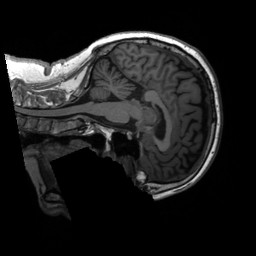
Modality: T1w
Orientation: sagittal
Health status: healthy
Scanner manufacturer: siemens
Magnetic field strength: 3 T
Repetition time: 2.3 s
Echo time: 0.00207 s